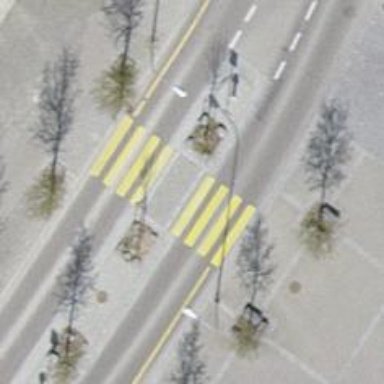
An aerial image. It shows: Uncontrolled zebra crossing with zebra markings.